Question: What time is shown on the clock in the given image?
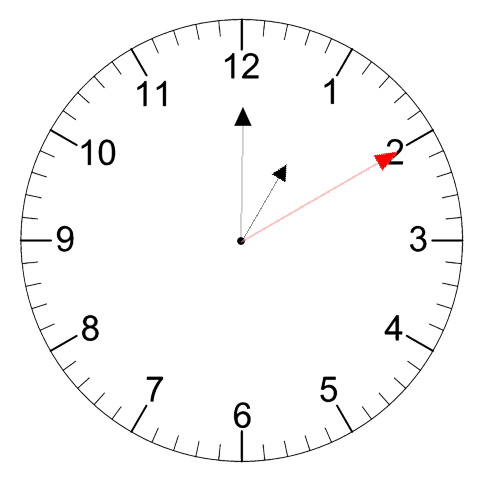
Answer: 01:00:10